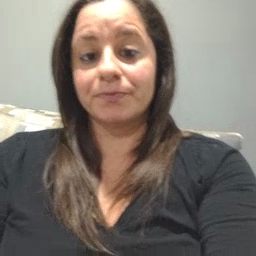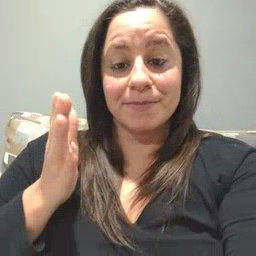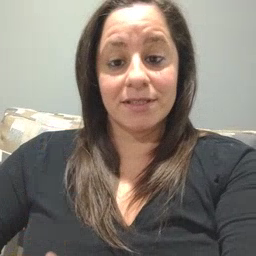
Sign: beside